Interaction volume radius: 5 \u00c5
Interaction volume height: 50 \u00c5
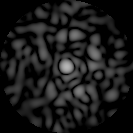
Disorder parameter: 0.8497